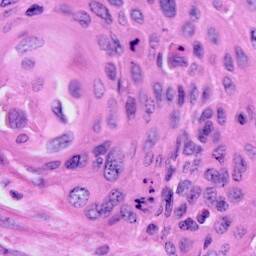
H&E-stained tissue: Cervix